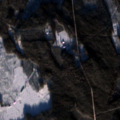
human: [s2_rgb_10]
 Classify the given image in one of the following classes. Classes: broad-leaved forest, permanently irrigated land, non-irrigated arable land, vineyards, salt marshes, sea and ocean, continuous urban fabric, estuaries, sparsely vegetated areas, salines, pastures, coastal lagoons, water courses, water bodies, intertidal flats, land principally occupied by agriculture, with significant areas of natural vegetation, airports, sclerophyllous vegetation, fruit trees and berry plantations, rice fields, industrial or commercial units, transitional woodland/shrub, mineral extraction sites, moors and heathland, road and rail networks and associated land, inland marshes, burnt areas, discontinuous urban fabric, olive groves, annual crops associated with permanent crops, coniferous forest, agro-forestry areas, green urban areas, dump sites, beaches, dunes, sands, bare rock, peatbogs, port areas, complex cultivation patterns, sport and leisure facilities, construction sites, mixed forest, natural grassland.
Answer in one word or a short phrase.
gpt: coniferous forest, mixed forest, transitional woodland/shrub